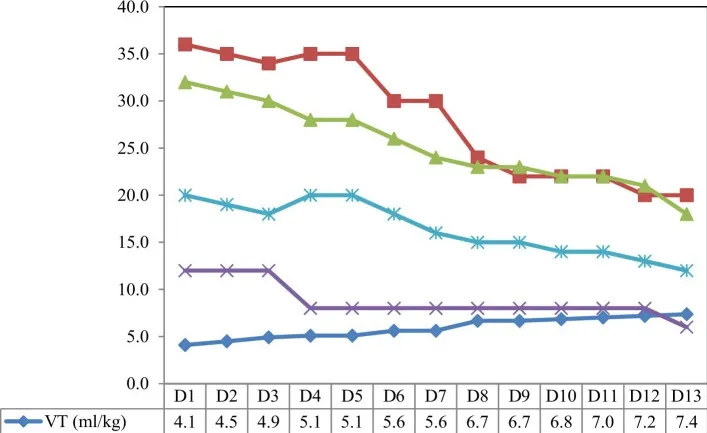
The parameter settings of the patient's ventilator. VT, tidal volume; RR, respiration rate; Pplat, plateau pressure; PEEP, positive end-expiratory pressure; DP, driving pressure.
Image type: electrography (ekg)